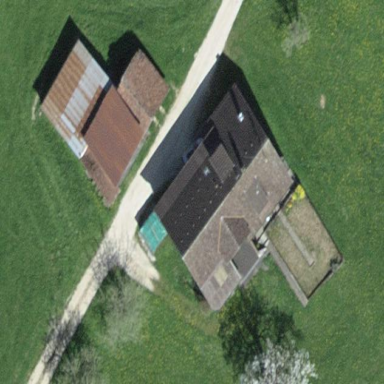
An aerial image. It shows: Farmyard area.